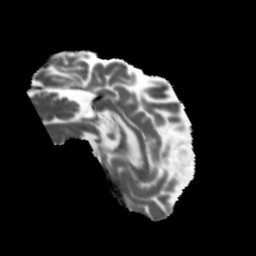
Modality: MD
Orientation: sagittal
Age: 78
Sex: female
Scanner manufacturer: siemens
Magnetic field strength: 3 T
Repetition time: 5.47 s
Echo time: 0.0854 s